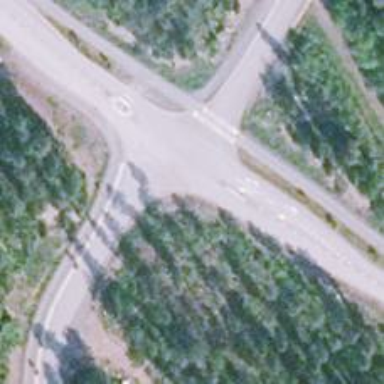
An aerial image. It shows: Road with "give way" sign.